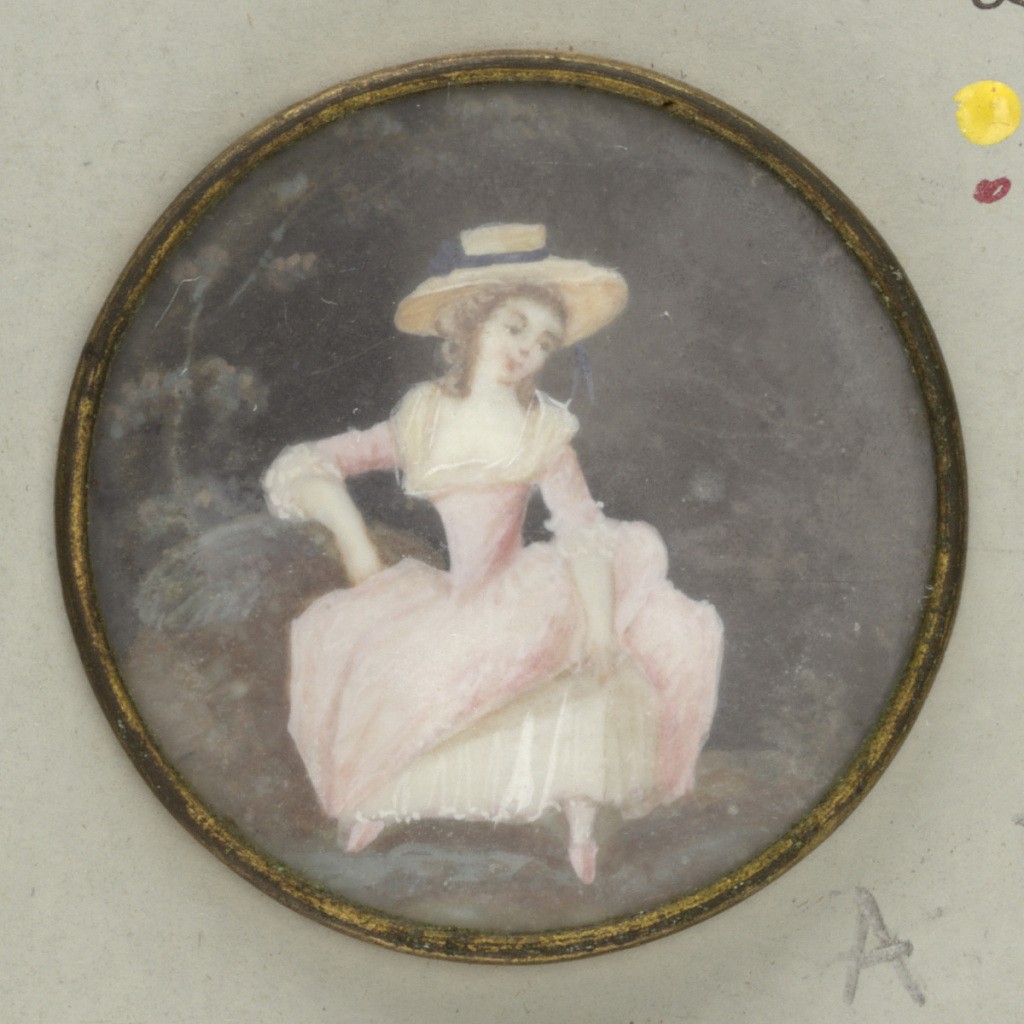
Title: Button with Painted Seated Lady
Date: late 18th century
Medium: porcelain, copper, glass, tin
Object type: button
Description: Button showing a female figure in costume of late 18th century; covered with glass; mounted in copper rim; back with tin.

On card 69